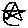
Label: star